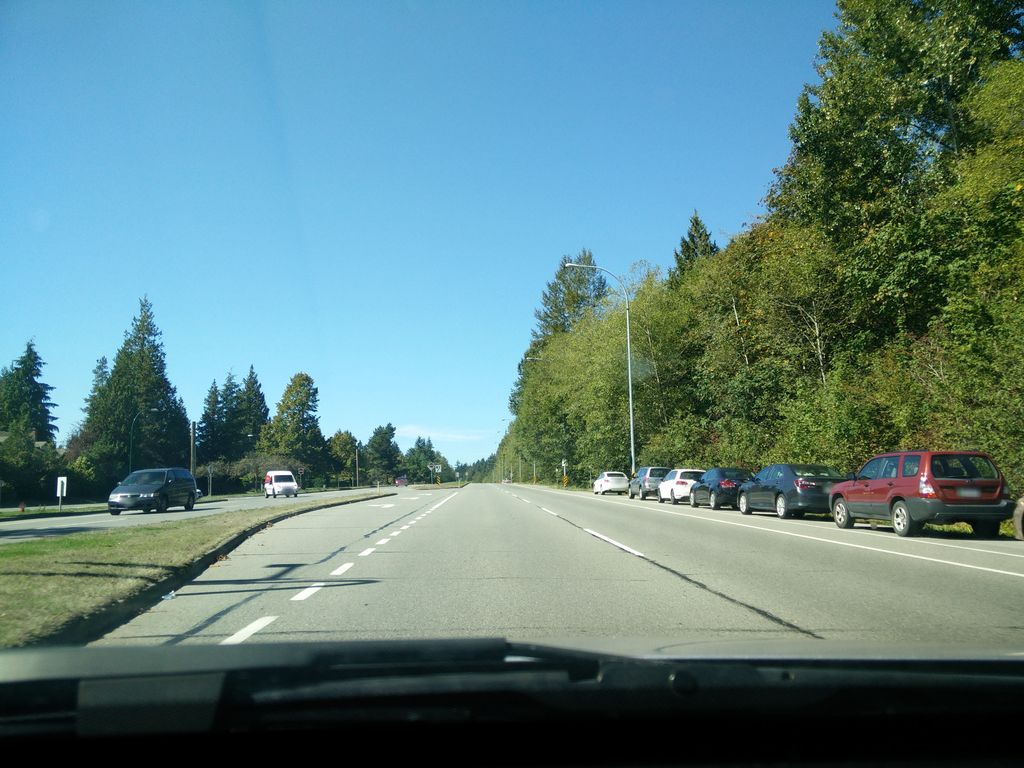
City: vancouver